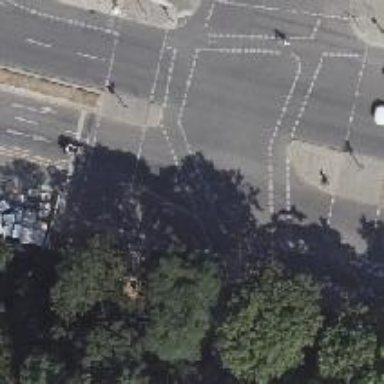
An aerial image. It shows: Cycleway link with asphalt surface.